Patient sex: F
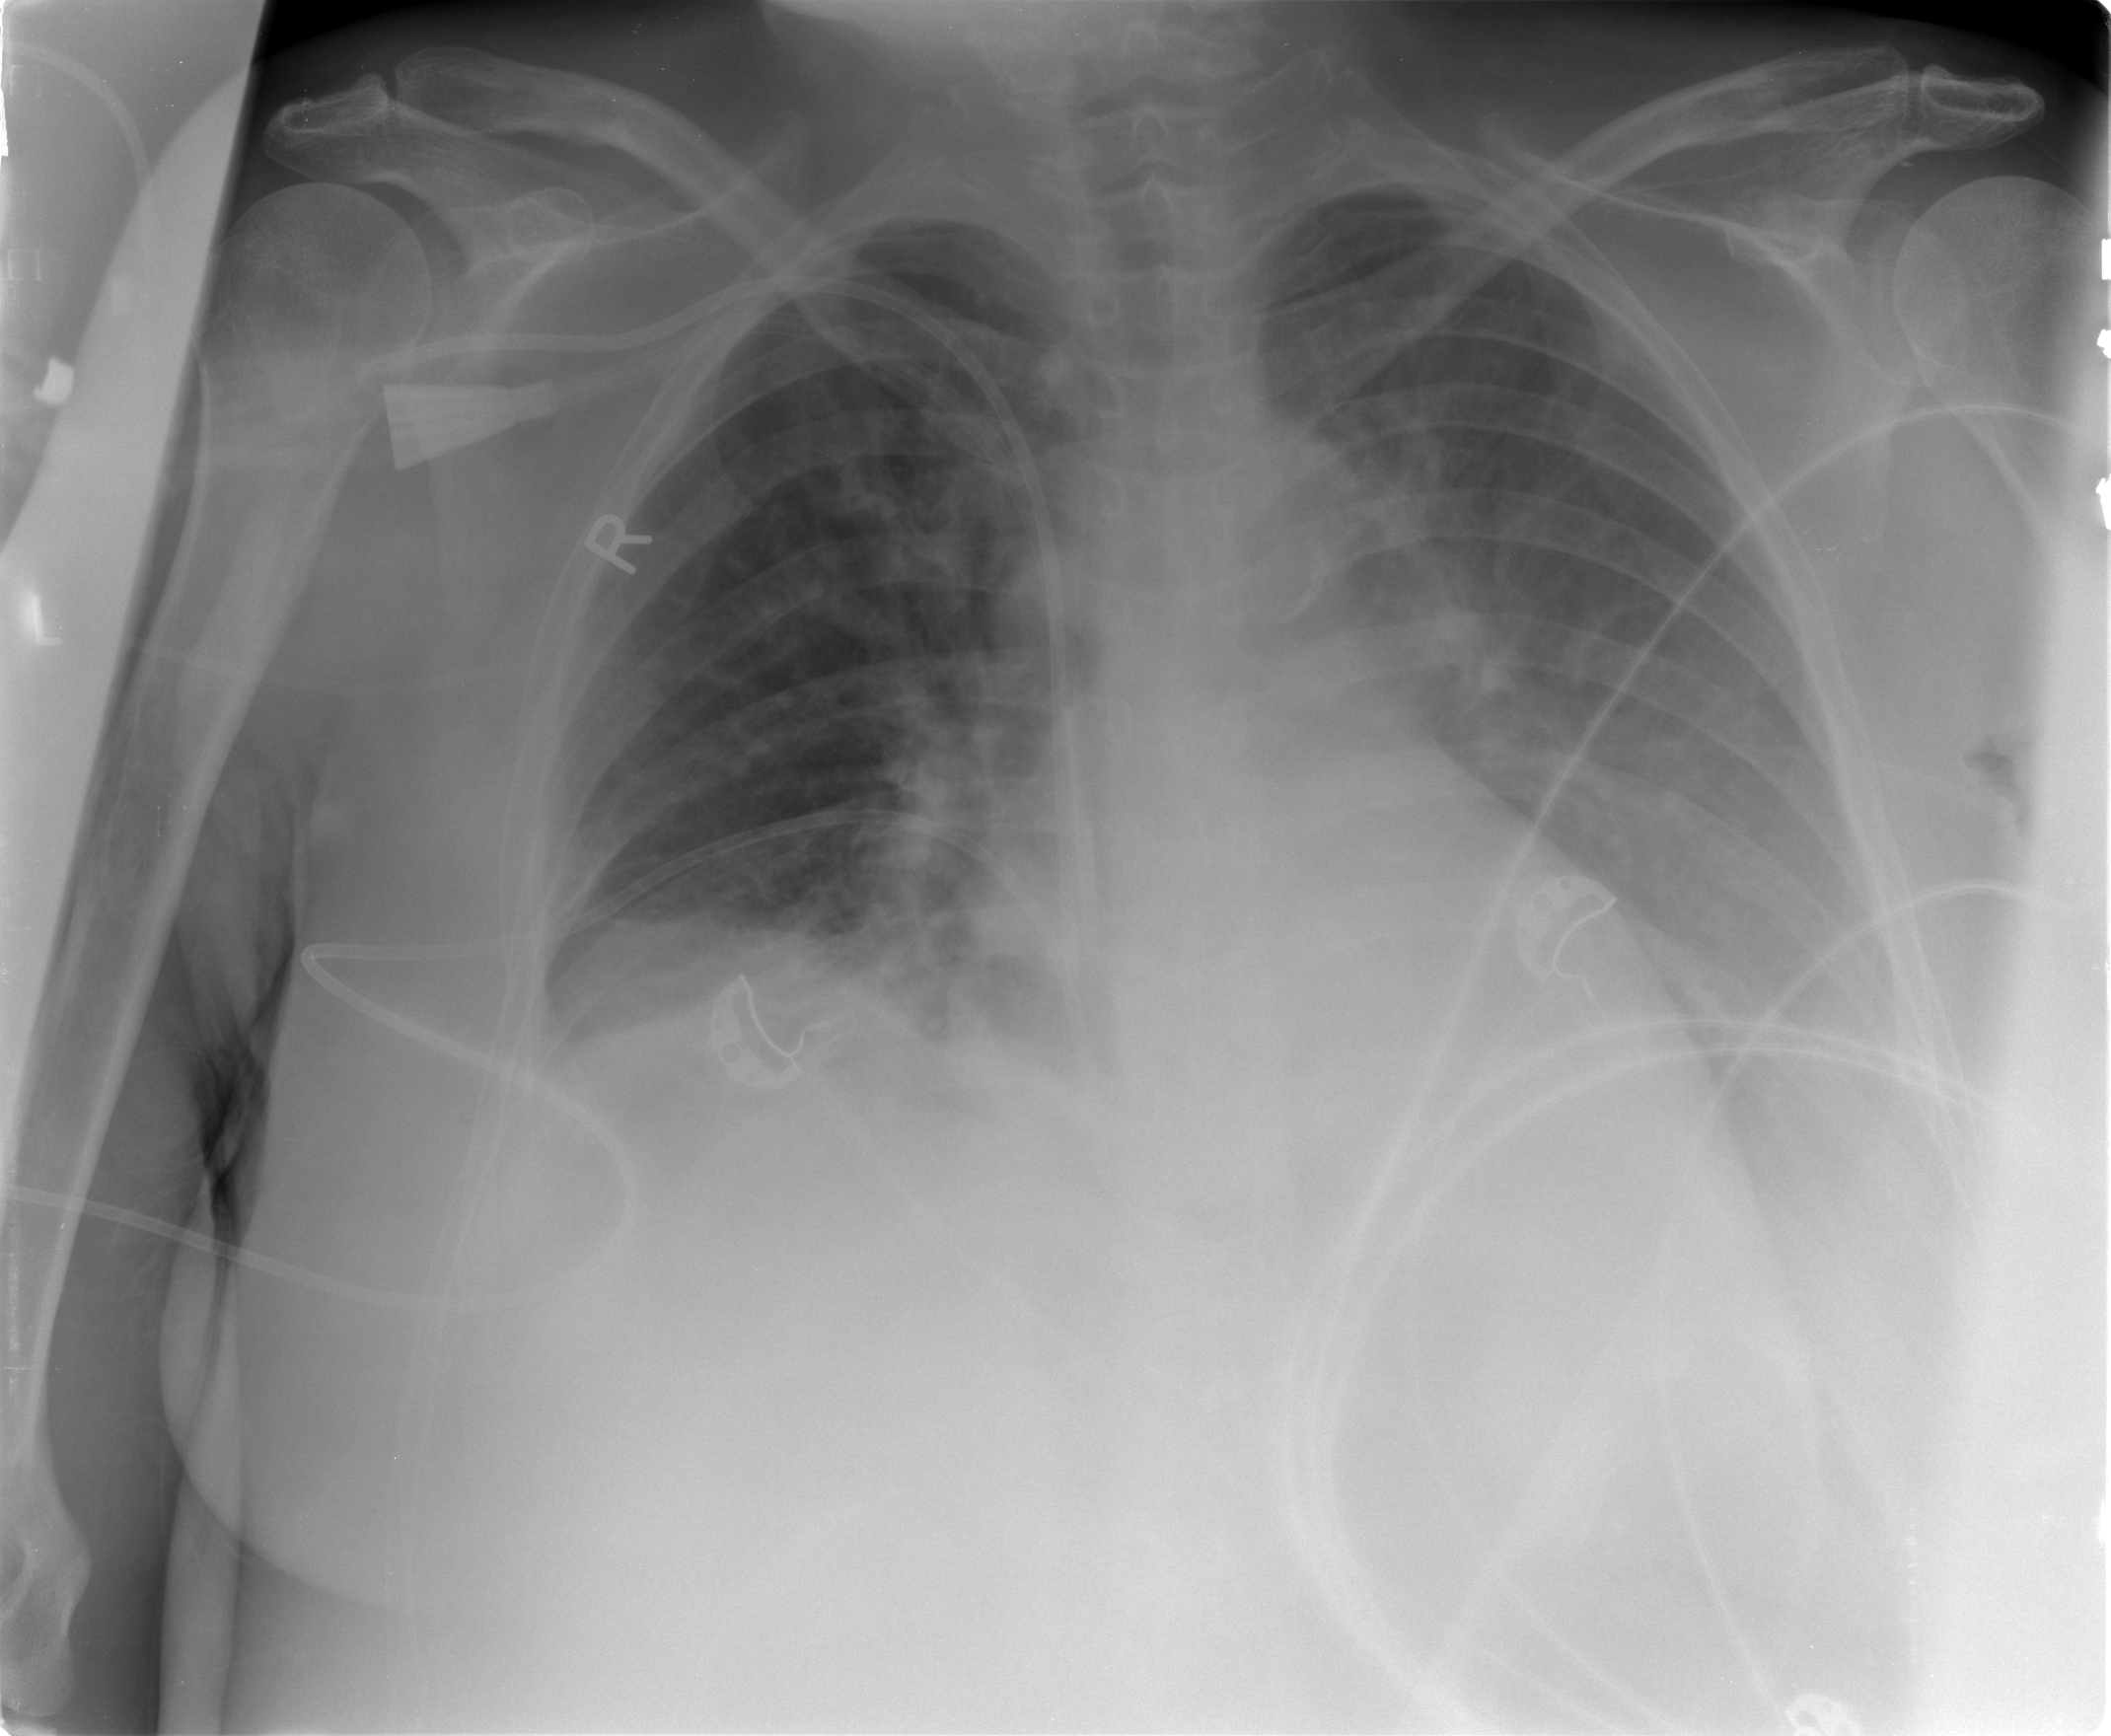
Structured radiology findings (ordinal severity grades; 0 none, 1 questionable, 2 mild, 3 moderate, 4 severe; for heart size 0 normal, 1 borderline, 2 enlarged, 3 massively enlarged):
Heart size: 1
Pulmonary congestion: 2
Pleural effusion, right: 1
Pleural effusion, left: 2
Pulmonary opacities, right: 2
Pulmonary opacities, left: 1
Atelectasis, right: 2
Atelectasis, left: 2